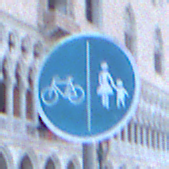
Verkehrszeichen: GetrennterRadUndGehwegRadwegLinks
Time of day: Dawn
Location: Outdoor (Urban)
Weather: Clear
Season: NotSpecified
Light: Natural